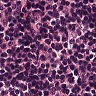
Metastatic tissue present: no